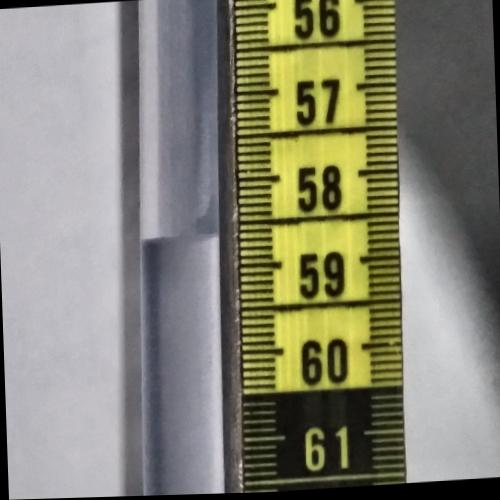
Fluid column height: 58.6 cm